Field crop: maize
Growth stage: 2
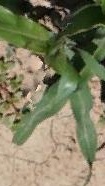
Species: maize